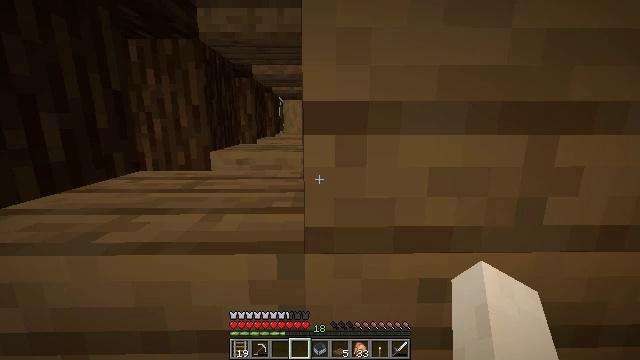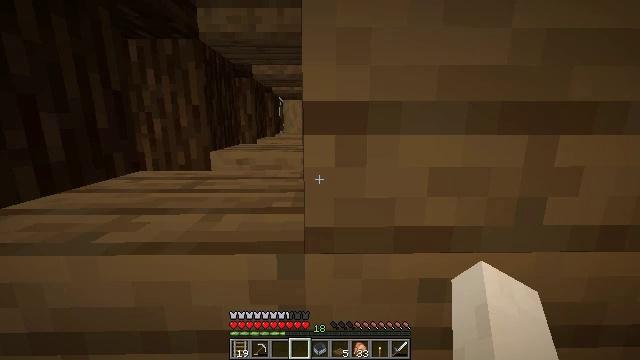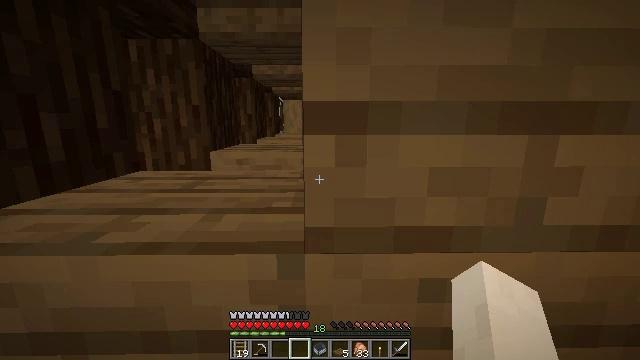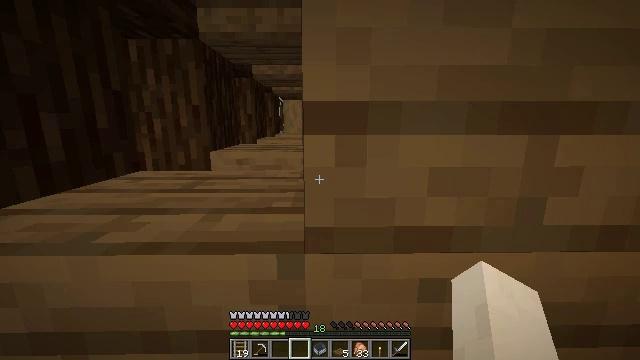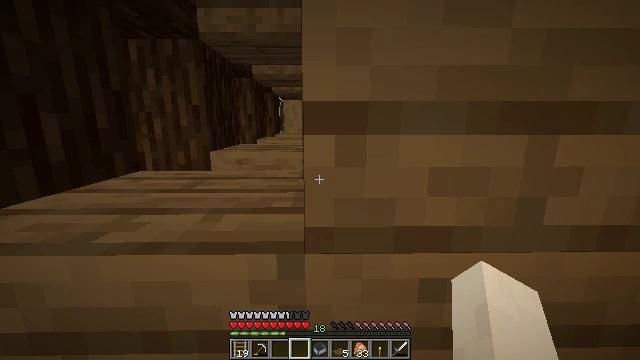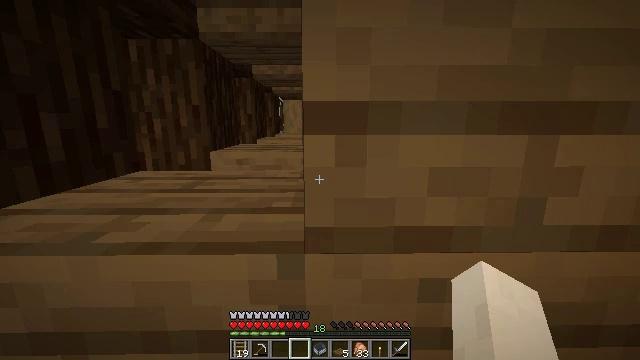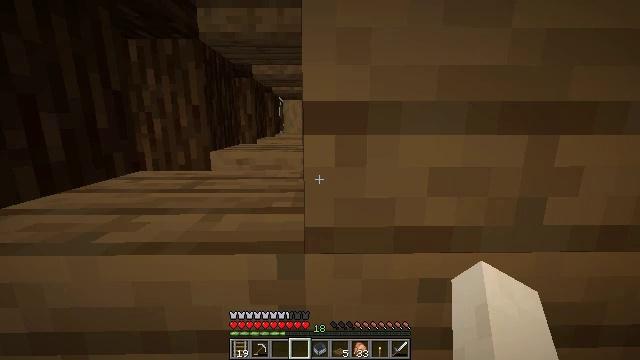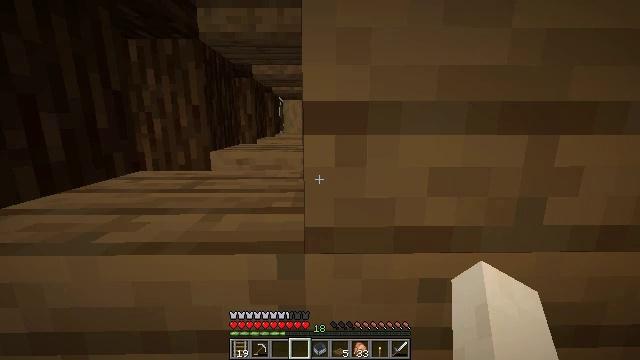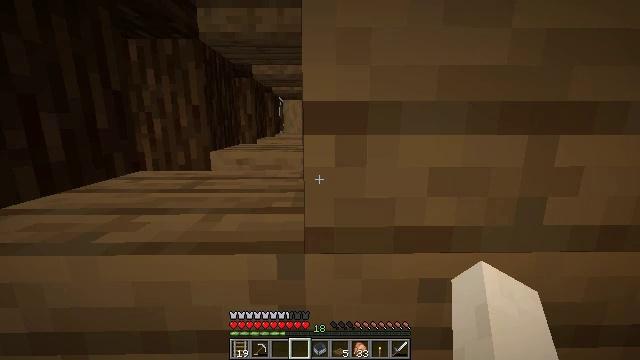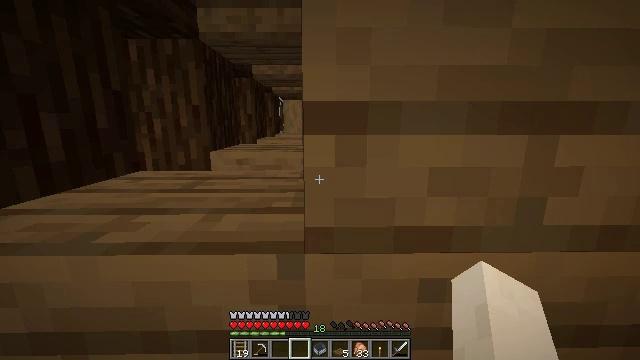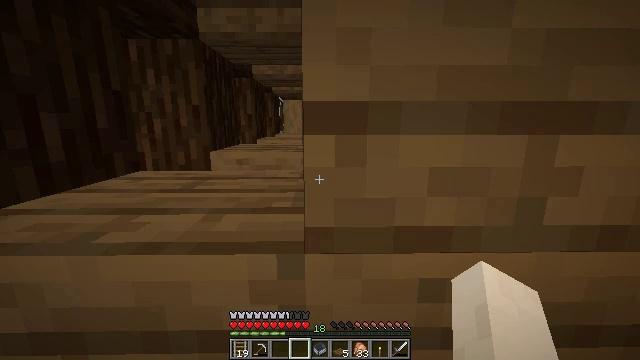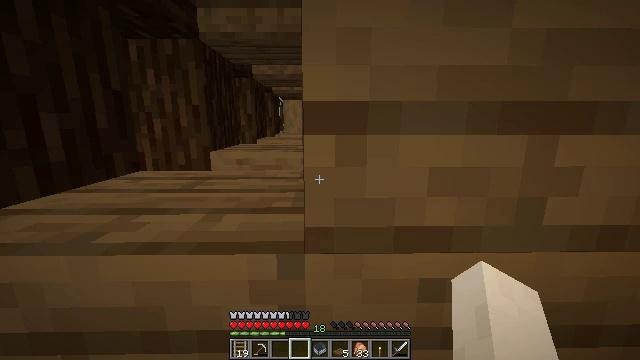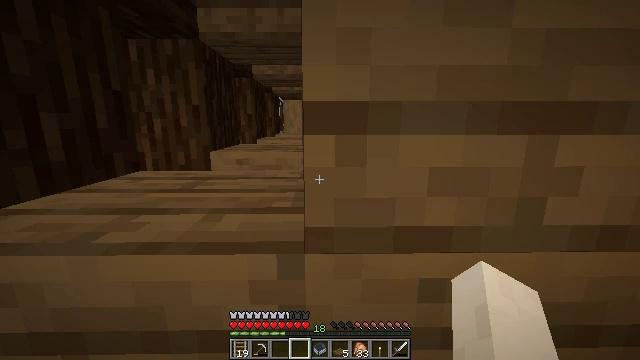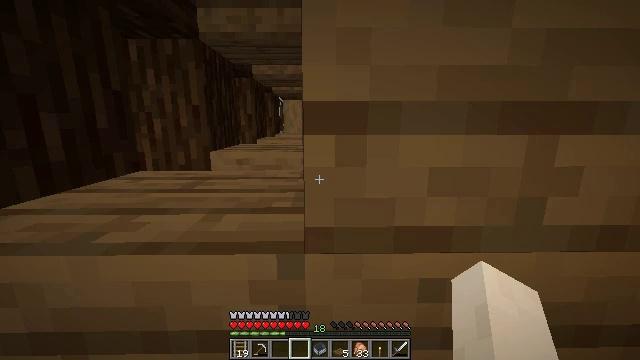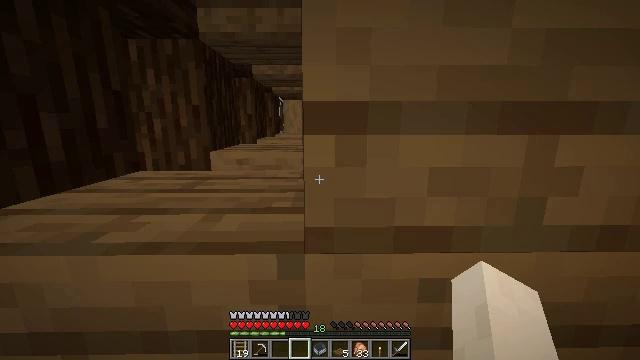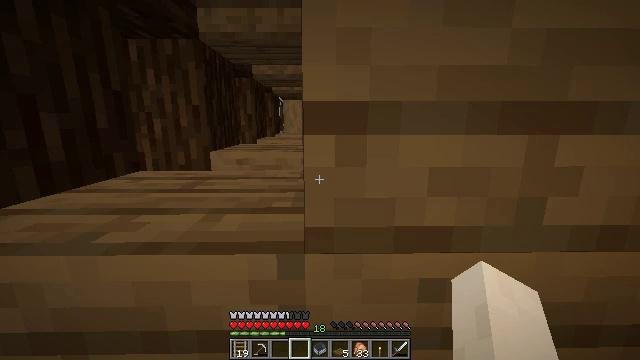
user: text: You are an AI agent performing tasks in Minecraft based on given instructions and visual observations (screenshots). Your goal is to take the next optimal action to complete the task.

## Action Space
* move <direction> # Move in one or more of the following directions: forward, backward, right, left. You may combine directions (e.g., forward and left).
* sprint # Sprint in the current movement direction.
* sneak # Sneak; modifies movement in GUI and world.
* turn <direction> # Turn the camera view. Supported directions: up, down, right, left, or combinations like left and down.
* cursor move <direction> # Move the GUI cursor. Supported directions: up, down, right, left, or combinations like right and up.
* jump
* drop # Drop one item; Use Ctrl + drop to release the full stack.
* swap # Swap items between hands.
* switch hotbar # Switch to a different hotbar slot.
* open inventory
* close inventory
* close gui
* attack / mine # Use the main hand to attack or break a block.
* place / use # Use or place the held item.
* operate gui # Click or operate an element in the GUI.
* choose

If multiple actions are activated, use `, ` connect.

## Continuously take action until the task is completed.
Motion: motion action
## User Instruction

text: Mine the stripped spruce log.
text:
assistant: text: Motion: no_op
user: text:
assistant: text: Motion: no_op
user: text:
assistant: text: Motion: no_op
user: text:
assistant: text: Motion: no_op
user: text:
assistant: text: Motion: no_op
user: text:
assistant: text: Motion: no_op
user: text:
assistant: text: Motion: no_op
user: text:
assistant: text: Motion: no_op
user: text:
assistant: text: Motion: no_op
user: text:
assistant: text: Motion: no_op
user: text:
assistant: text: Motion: no_op
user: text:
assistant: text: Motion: no_op
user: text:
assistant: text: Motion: no_op
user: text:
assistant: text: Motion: no_op
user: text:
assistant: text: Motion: no_op
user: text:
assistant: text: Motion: no_op
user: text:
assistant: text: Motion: no_op
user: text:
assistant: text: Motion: no_op
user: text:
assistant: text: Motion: no_op
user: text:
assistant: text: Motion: no_op
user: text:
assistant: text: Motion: no_op
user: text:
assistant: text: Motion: no_op
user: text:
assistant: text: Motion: no_op
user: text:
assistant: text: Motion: no_op
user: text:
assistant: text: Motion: no_op
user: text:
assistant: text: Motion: no_op
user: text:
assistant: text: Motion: no_op
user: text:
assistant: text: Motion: no_op
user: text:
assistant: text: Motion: no_op
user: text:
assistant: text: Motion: no_op